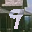
Label: 9